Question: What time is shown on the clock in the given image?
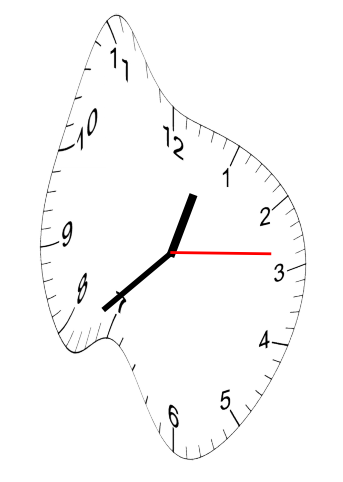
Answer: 12:38:14